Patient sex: F
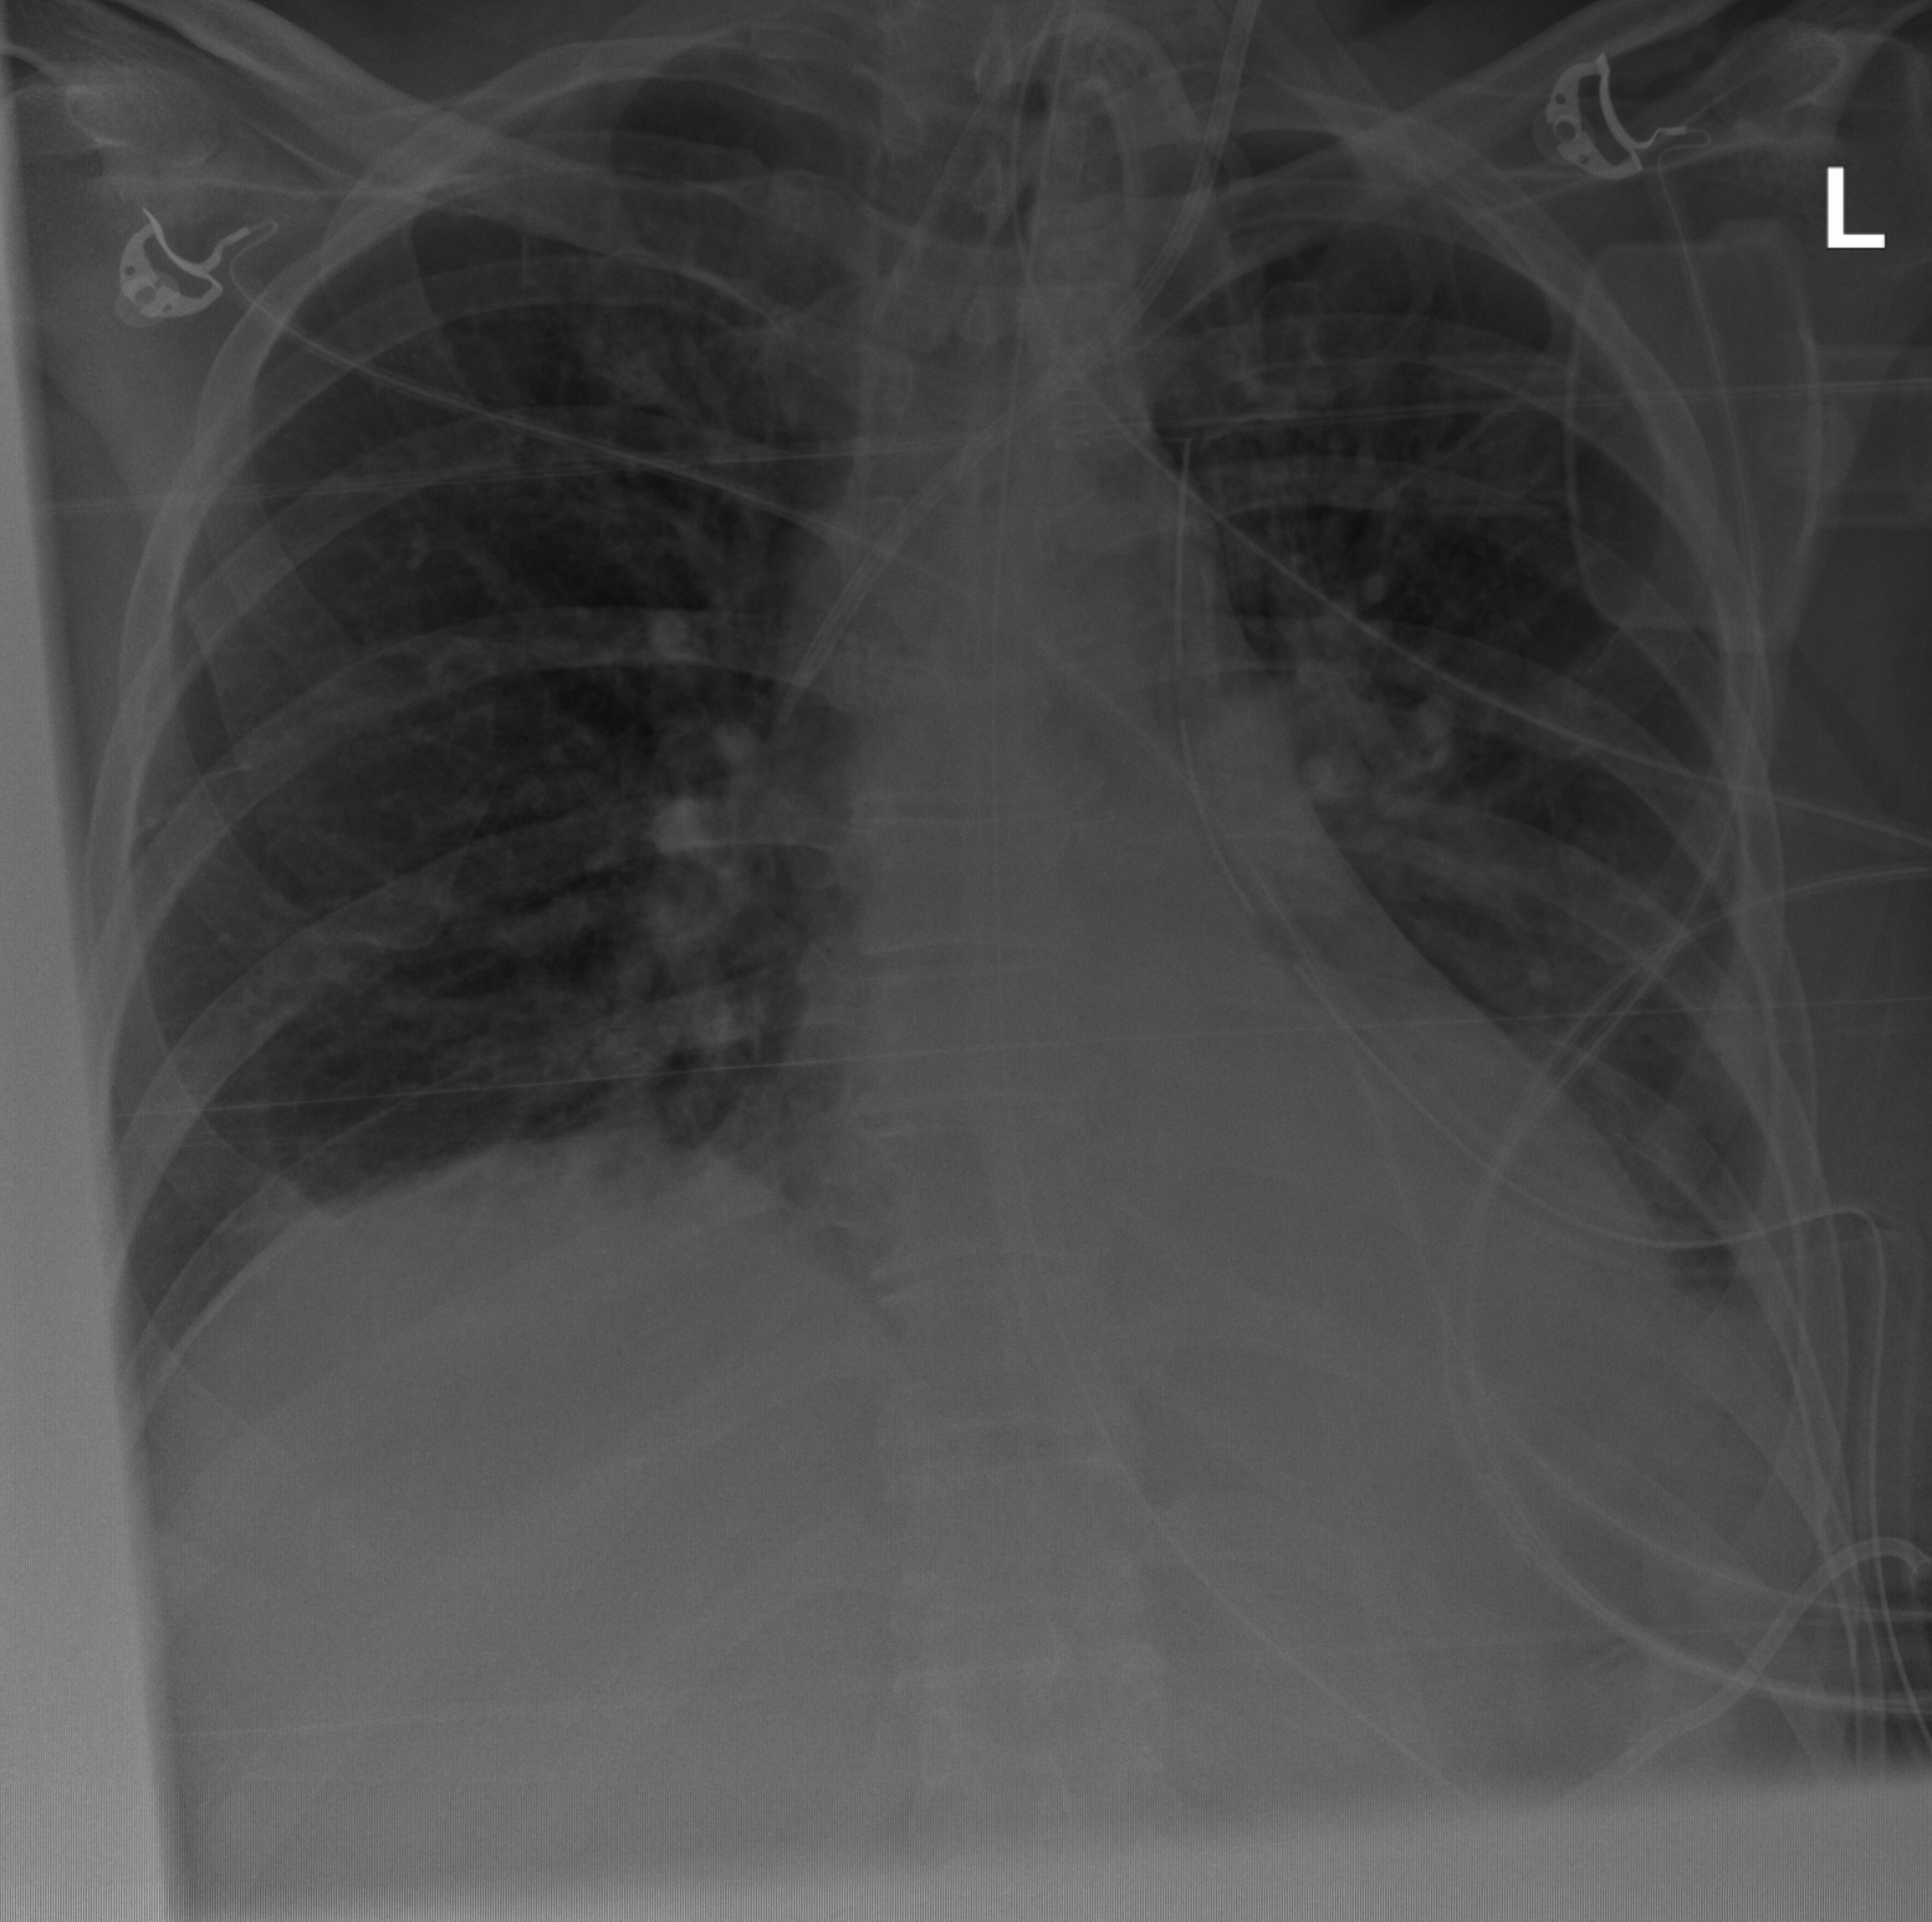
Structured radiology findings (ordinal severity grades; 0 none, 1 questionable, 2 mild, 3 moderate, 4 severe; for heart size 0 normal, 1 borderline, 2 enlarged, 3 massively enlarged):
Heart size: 0
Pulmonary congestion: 0
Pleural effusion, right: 0
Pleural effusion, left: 2
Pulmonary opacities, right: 0
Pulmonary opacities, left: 1
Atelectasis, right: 2
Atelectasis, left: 2